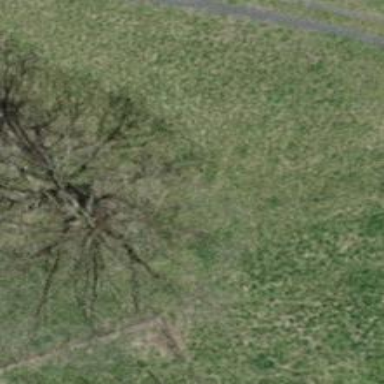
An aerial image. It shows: Single tag "natural: tree."